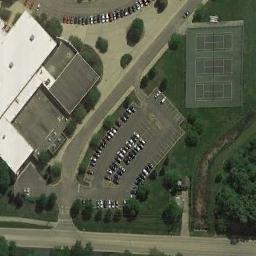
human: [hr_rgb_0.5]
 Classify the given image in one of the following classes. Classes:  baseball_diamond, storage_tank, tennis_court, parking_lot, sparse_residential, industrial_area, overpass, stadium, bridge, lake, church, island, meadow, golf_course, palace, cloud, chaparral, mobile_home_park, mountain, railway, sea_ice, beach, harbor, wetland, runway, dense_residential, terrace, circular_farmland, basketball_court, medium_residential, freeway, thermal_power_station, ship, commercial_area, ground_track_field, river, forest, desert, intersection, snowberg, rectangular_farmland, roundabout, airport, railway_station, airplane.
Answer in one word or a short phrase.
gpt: tennis_court